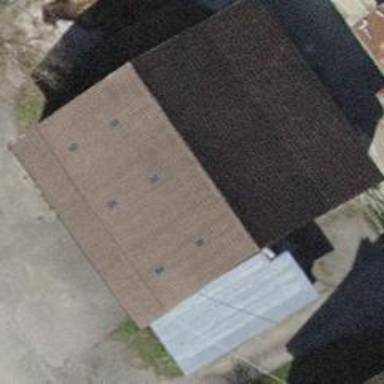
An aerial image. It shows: Building with tiled roof.